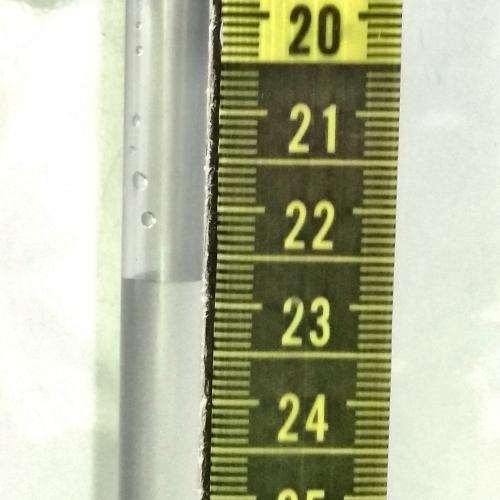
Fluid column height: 22.8 cm